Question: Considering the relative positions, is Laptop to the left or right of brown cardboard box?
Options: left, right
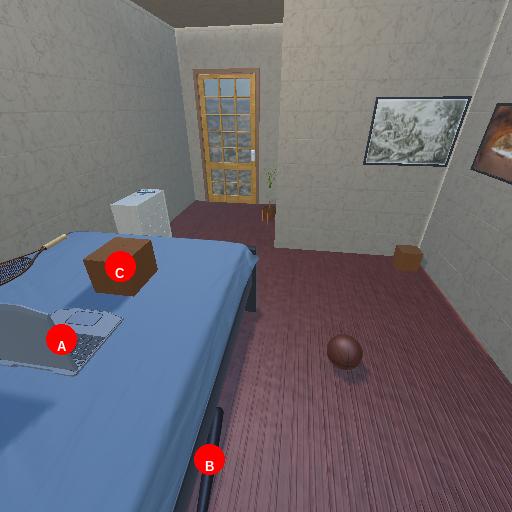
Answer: left